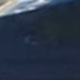
Vehicle type: Car